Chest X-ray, AP view. Patient: 71 years old, sex M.
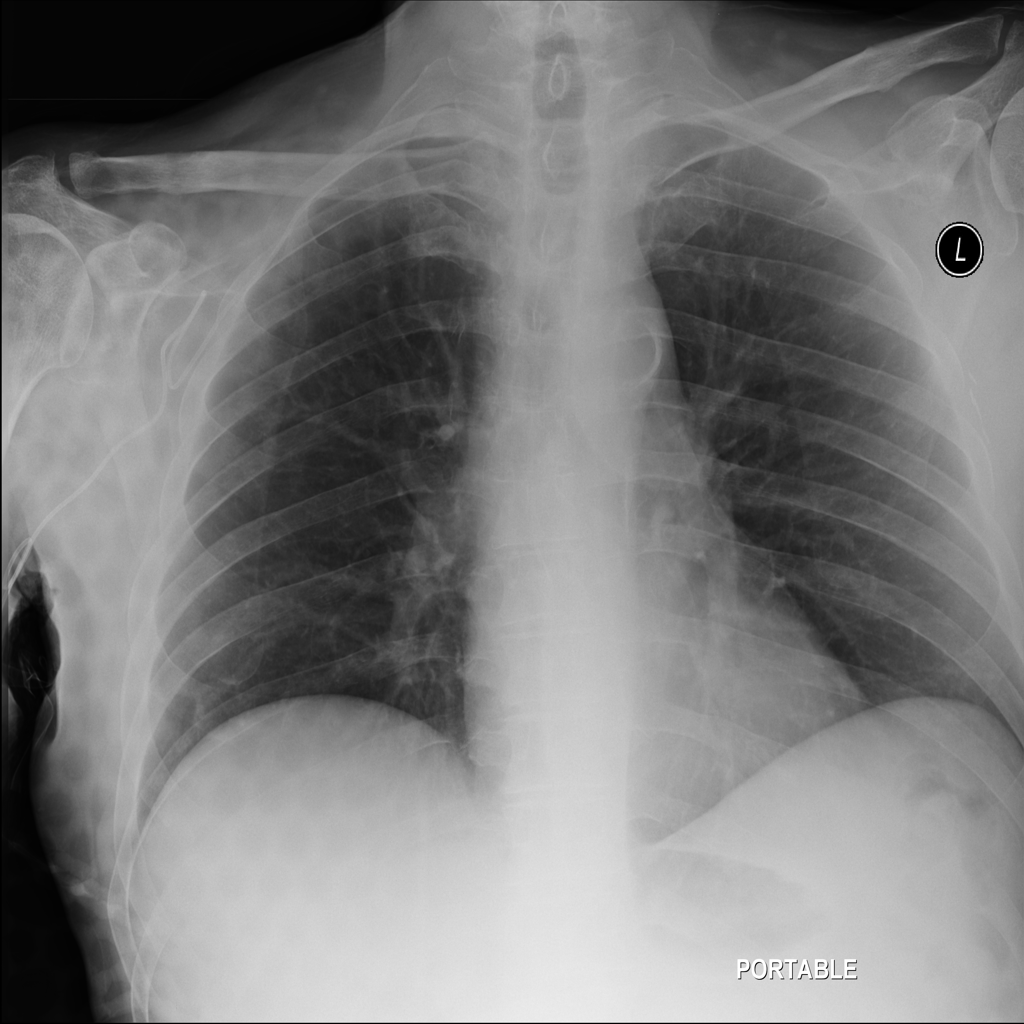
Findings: No Finding